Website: home-depot
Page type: account-dashboard
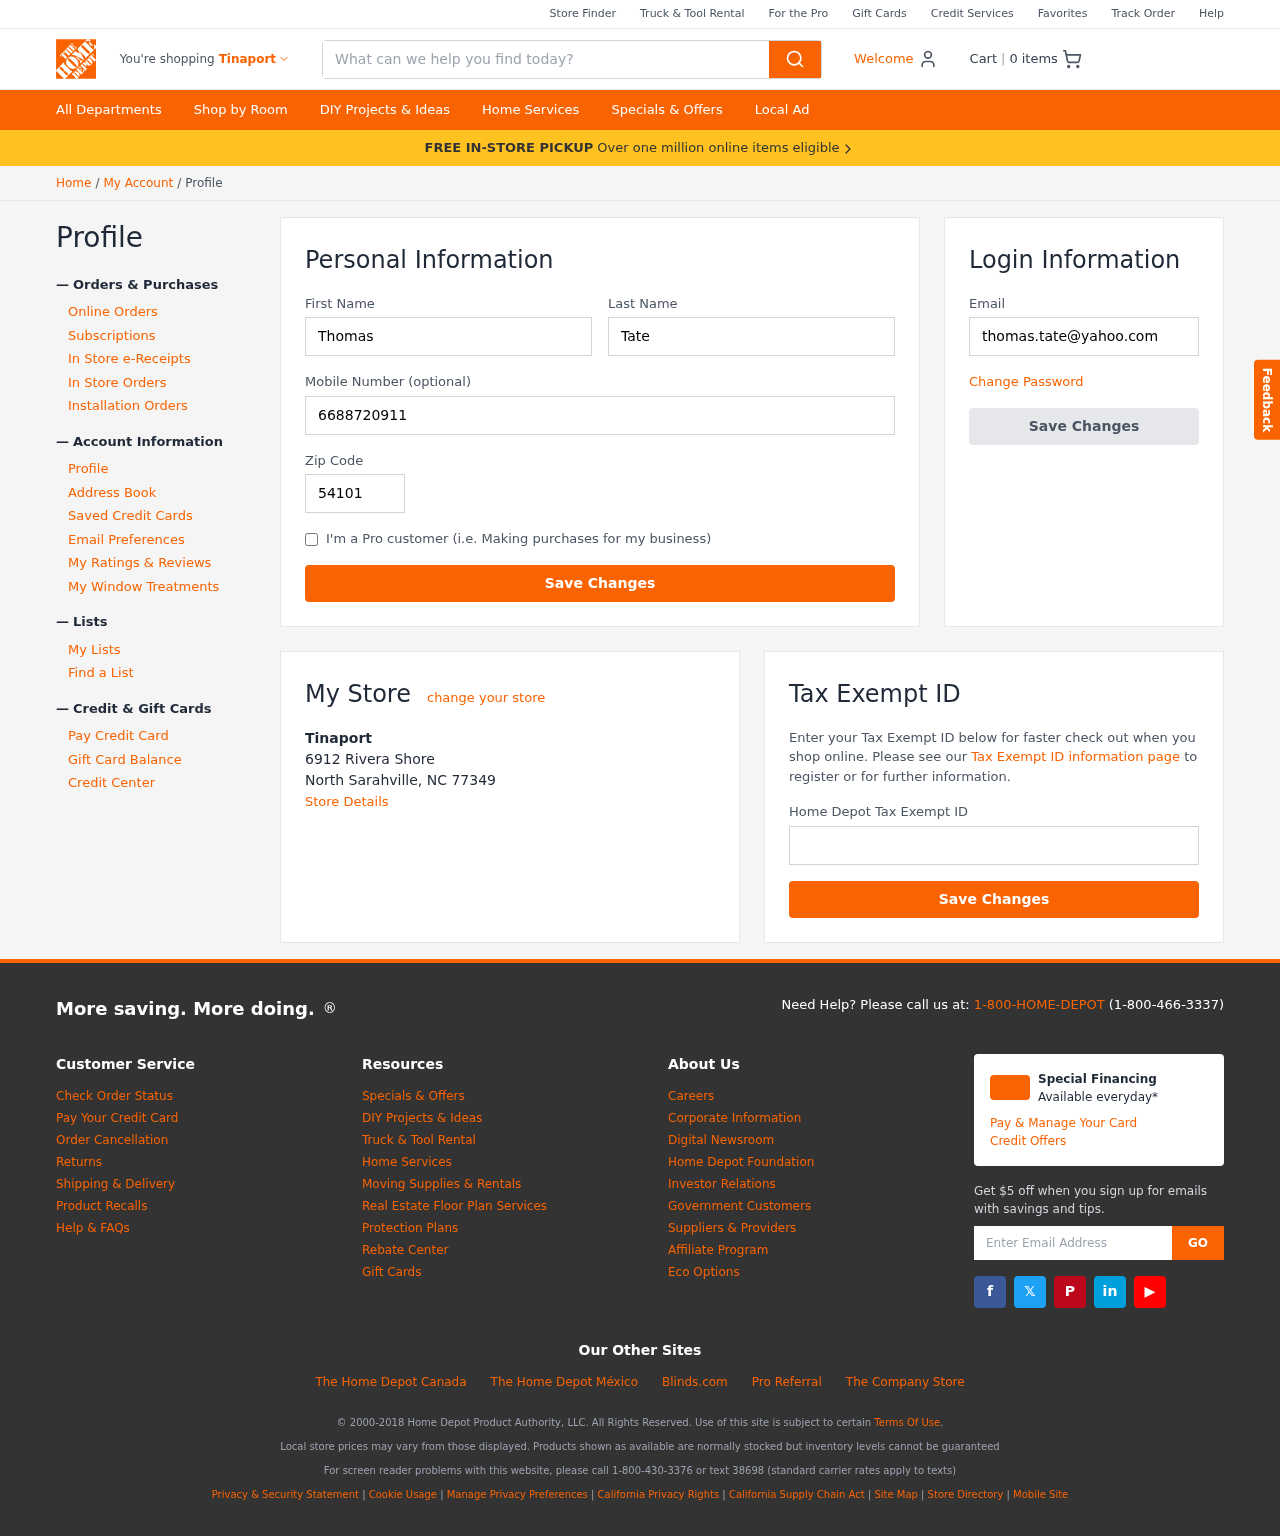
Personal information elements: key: PII_CITY
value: Tinaport
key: PII_EMAIL
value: thomas.tate@yahoo.com
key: PII_FIRSTNAME
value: Thomas
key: PII_LASTNAME
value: Tate
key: PII_LOCATION1_CITY_STATE_ZIP
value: North Sarahville, NC 77349
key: PII_LOCATION1_NAME
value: Tinaport
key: PII_LOCATION1_STREET
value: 6912 Rivera Shore
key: PII_PHONE
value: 6688720911
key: PII_POSTCODE
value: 54101
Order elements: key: ORDER_NUM_ITEMS
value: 0
Search elements: key: HEADER_SEARCH
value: What can we help you find today?